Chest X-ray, PA view. Patient: 63 years old, sex M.
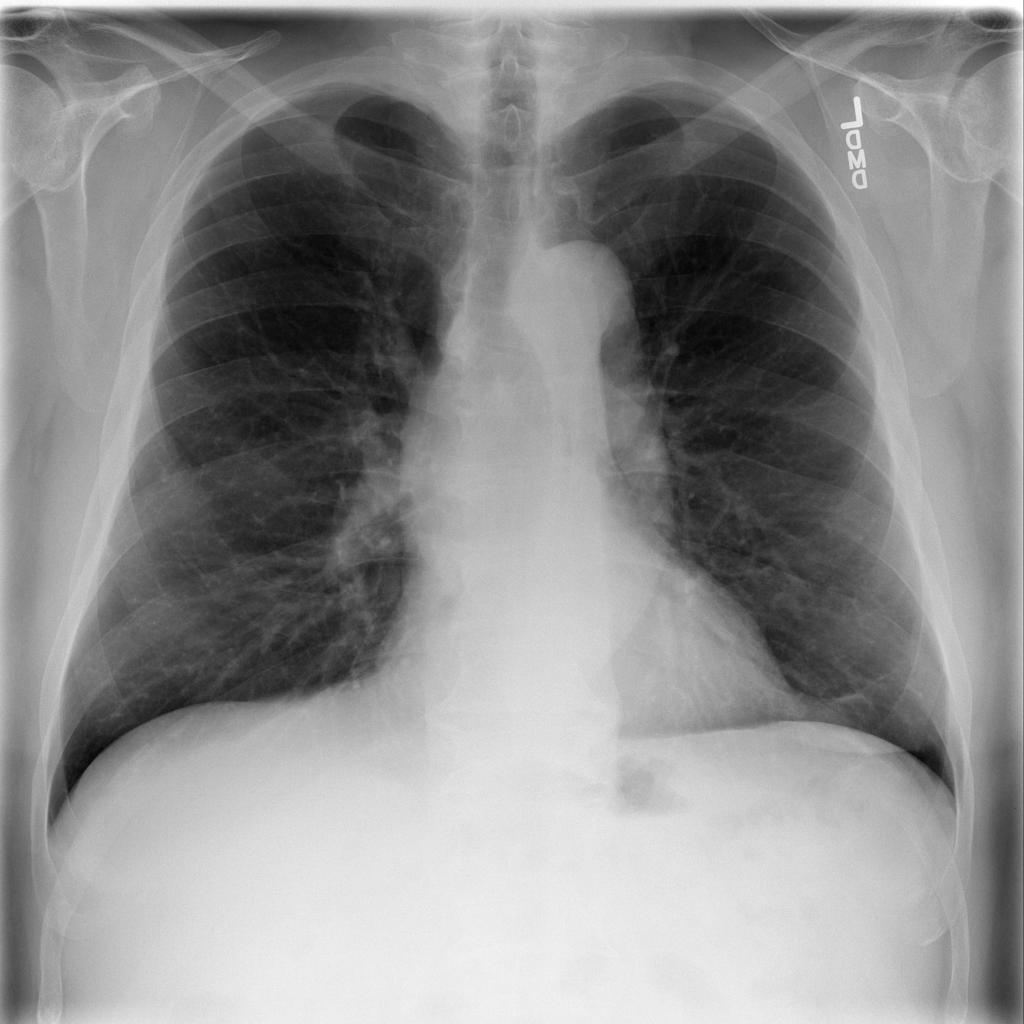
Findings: No Finding